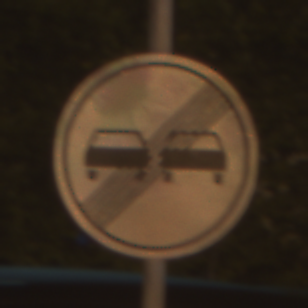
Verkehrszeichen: EndeUeberholverbot
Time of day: Night
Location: Outdoor (Urban)
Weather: Clear
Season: NotSpecified
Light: Artificial